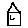
Label: house